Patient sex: M
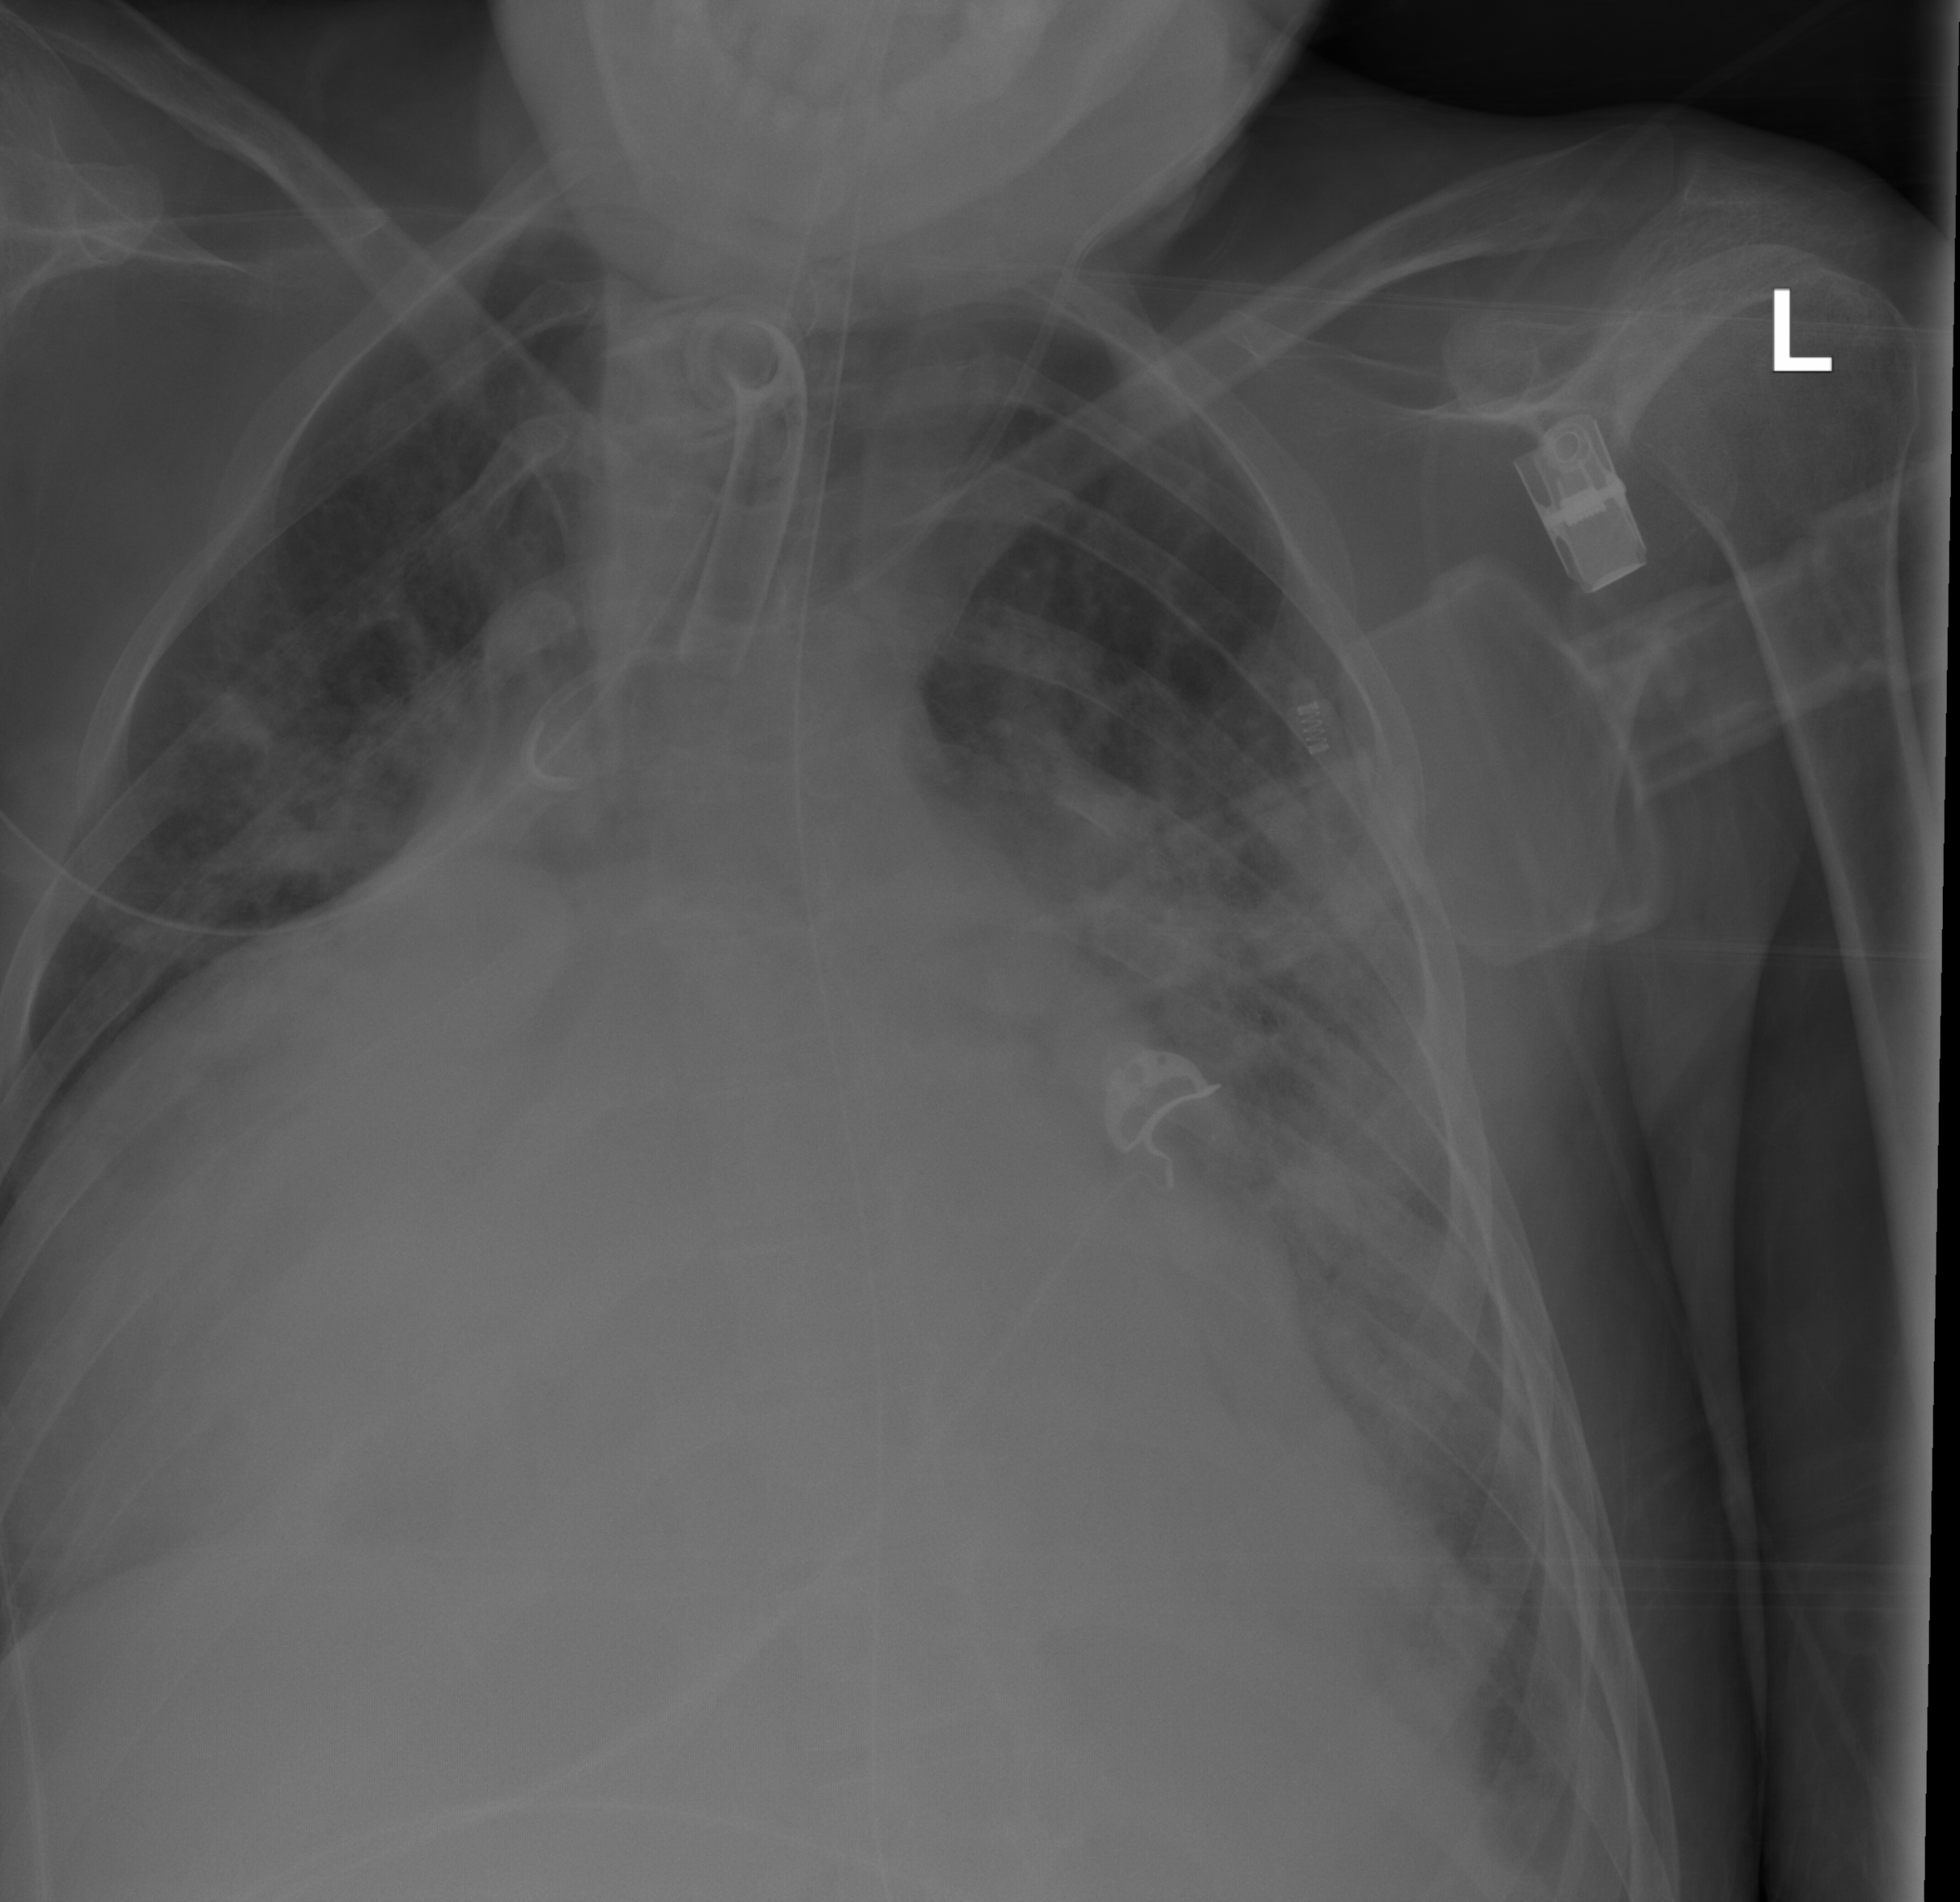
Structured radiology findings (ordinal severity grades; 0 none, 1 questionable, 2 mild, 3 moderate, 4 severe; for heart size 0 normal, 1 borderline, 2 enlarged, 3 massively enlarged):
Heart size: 3
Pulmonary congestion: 2
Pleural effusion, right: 0
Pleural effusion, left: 1
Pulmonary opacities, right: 2
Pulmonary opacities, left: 2
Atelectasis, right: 2
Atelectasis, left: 2